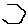
Label: hexagon